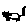
Label: cat